Modality: CBCT
Slice 57 of 240
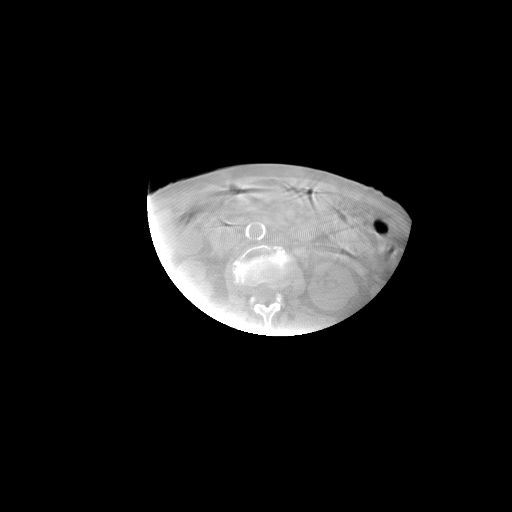